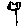
Label: flower